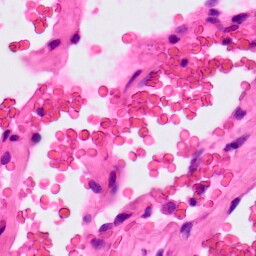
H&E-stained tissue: Lung